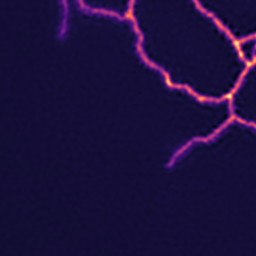
Label: Super-resolution ER image